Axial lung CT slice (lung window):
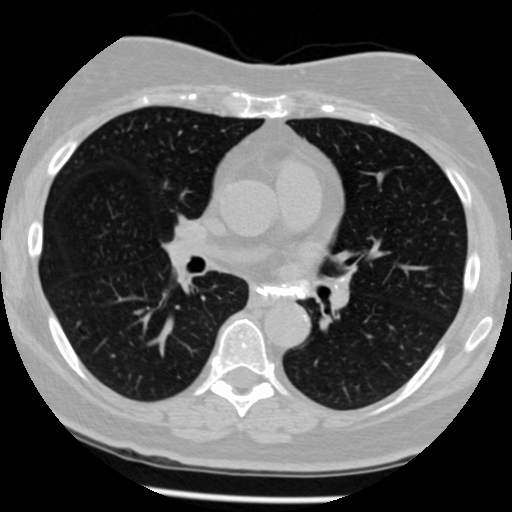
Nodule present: no